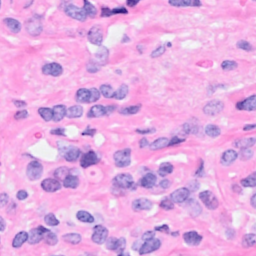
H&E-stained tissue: Breast